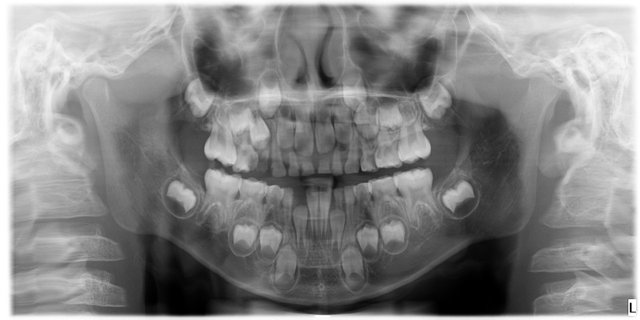
child